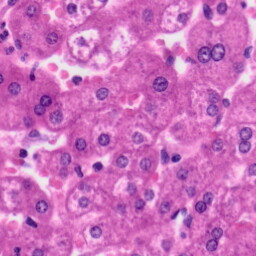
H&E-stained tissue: Liver